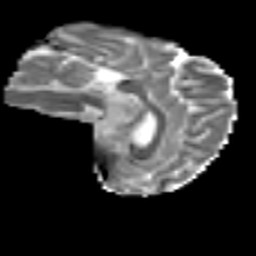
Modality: MD
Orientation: sagittal
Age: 34
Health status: ill
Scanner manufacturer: philips
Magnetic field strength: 3 T
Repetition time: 9 s
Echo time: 0.127 s